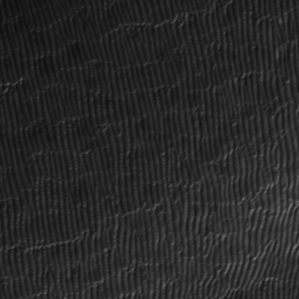
Label: frost